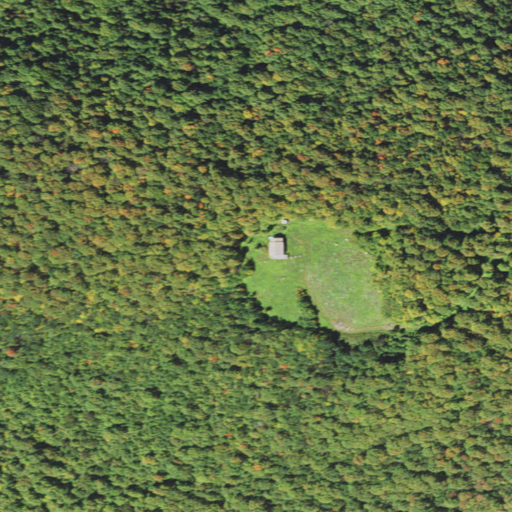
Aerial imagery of mountain in Vermont named Temple Mountain containing deciduous forest, mixed forest, and open development